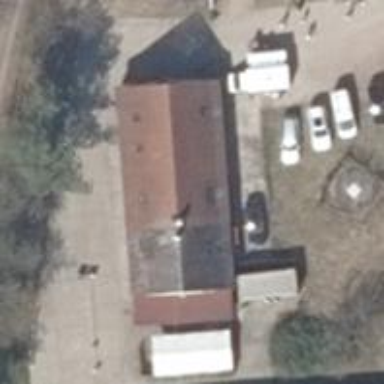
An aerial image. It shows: Restaurant.